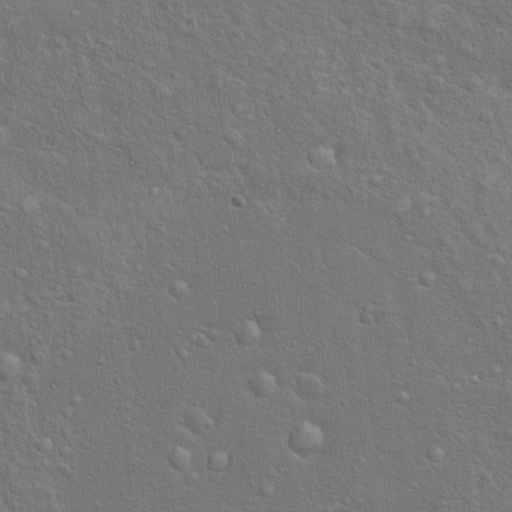
Classes present: Background